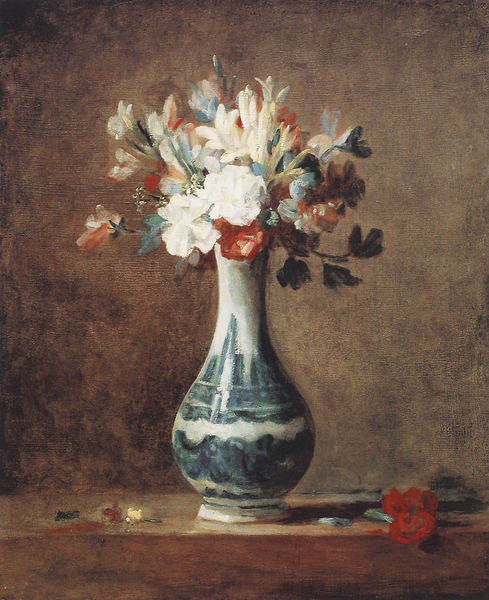
Titel: Ein Strauß Nelken, Nachthyazinthen und Gartenwicken in einer weißen Przellanvase mit blauen Motiven
Künstler: Jean-Baptiste Siméon Chardin
Institution: Edinburgh, National Gallery of Scotland
Schlagwörter: blau, blätter, dunkel, gemälde, schatten, weiß, grün, blume, blumen, braun, hintergrund, licht, tisch, blüte, blüten, rosen, rot, wiese, wand, natur, pflanzen, stilleben, stillleben, vase, blumenvase, wild, dekoration, glanz, strauss, blumenstrauss, blütenblätter, porzellan, stengel, deko, nelken, lilien, mingvase, verblasst, wildblumen, porzellen